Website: walmart
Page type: address-validator
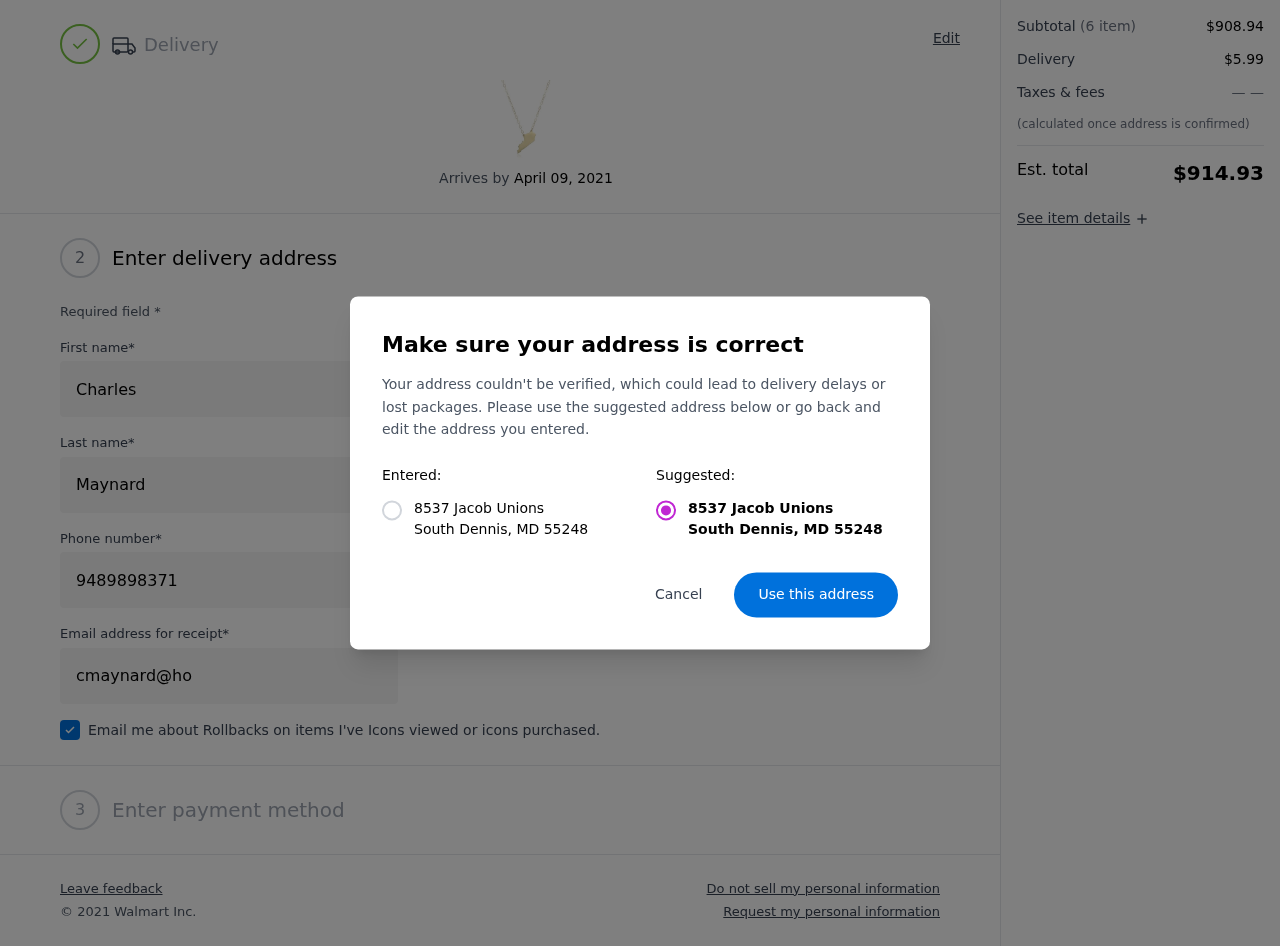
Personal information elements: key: PII_CITY
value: South Dennis
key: PII_POSTCODE
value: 55248
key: PII_STATE_ABBR
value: MD
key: PII_STREET
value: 8537 Jacob Unions
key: PII_FIRSTNAME
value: Charles
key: PII_LASTNAME
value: Maynard
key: PII_STREET2
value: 3608 Jones Road Apt. 922
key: PII_PHONE
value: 9489898371
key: PII_EMAIL
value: cmaynard@hotmail.com
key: PII_POSTCODE_FULL
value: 55248
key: PII_POSTCODE_NUMERIC
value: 55248
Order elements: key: ORDER_DELIVERY_DATE
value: April 09, 2021
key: ORDER_SUBTOTAL
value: $908.94
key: ORDER_SHIPPING_COST
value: $5.99
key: ORDER_TOTAL
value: $914.93